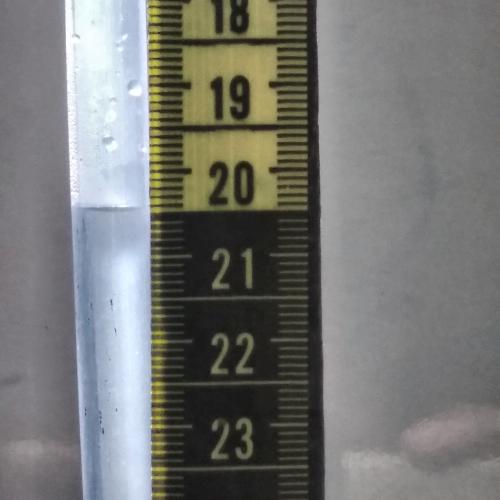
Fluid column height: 20.4 cm